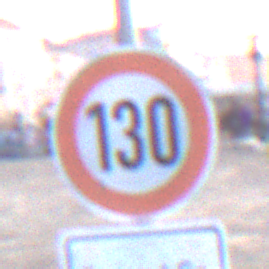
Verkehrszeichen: Geschwindigkeit130
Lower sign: ZeitangabenMitBeschraenkungAufWochentage8
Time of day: SunriseSunset
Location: Outdoor (Urban)
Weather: Clear
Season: NotSpecified
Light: Natural